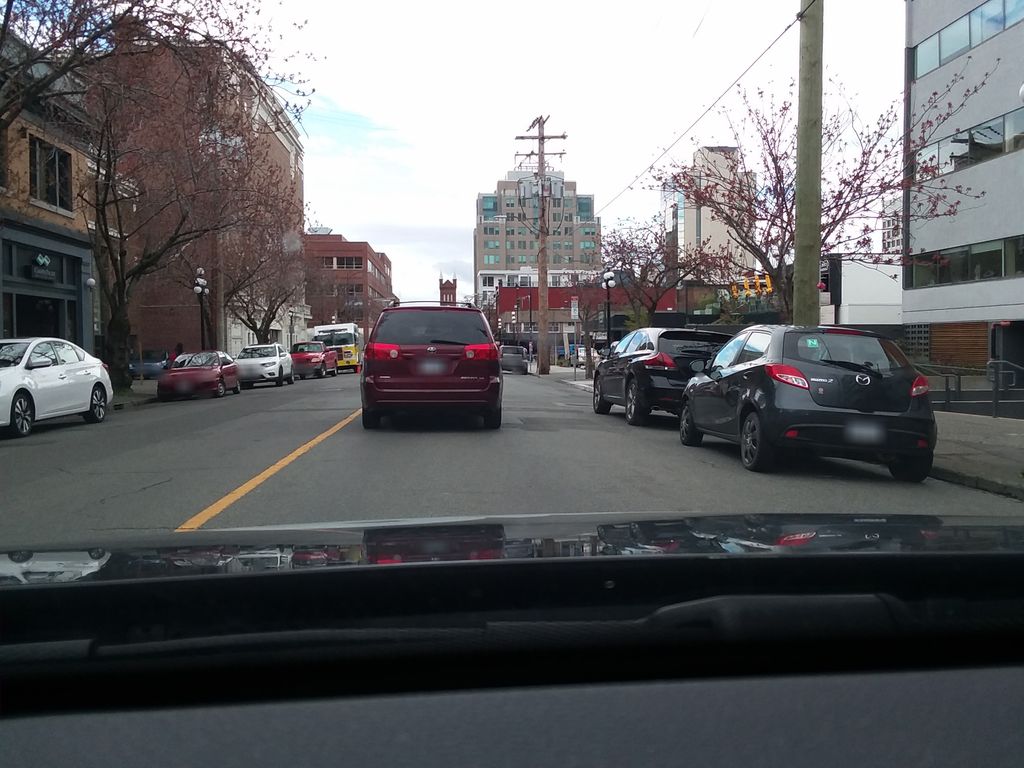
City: victoria